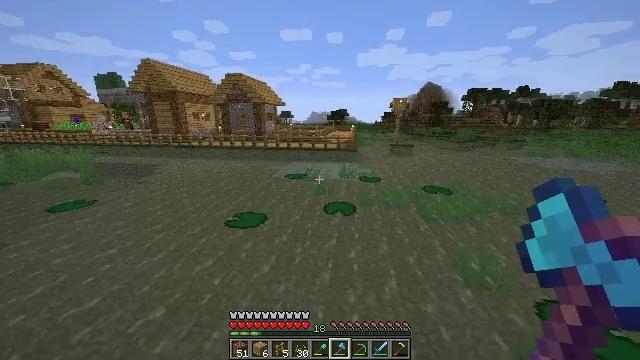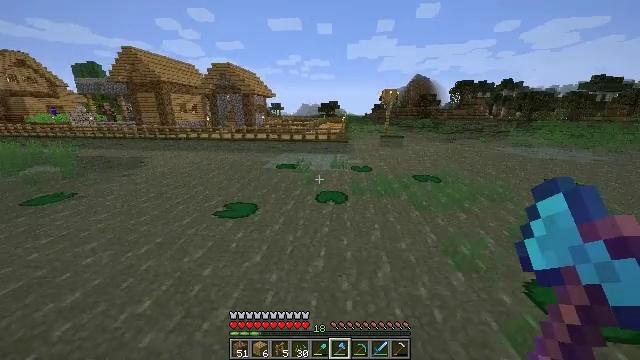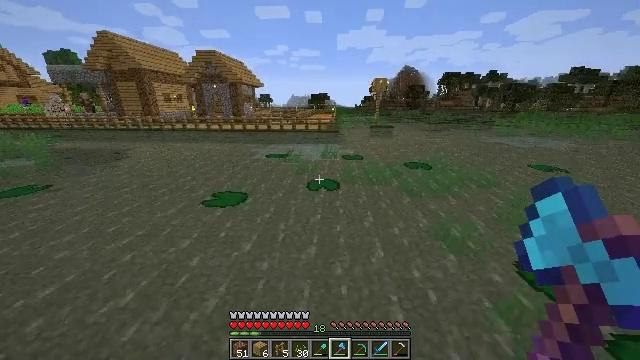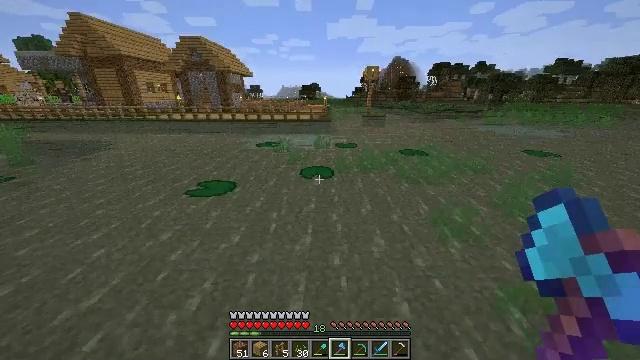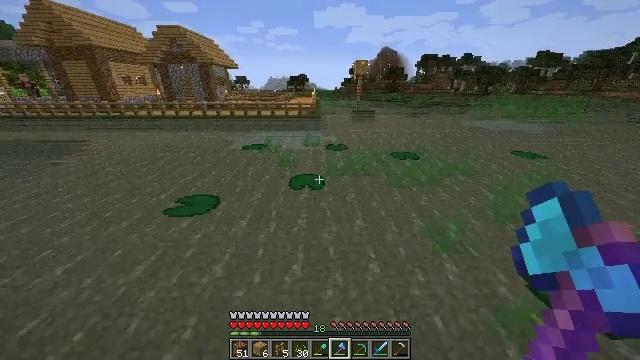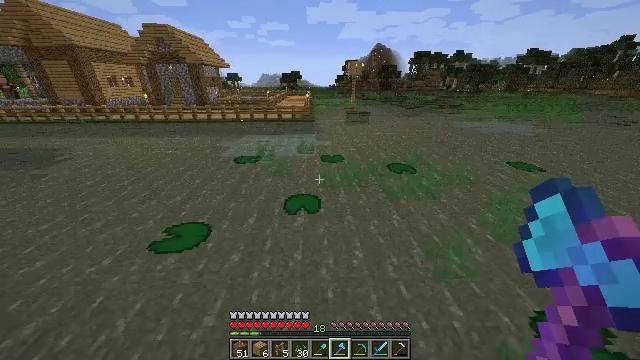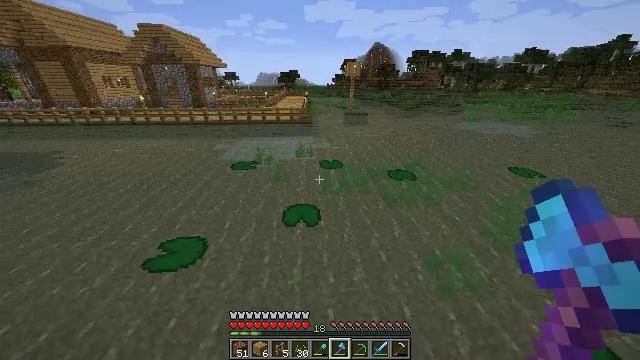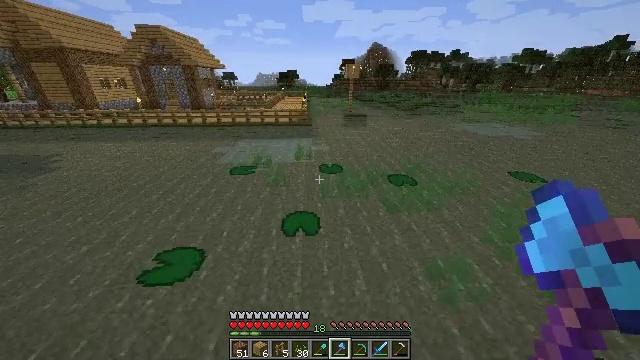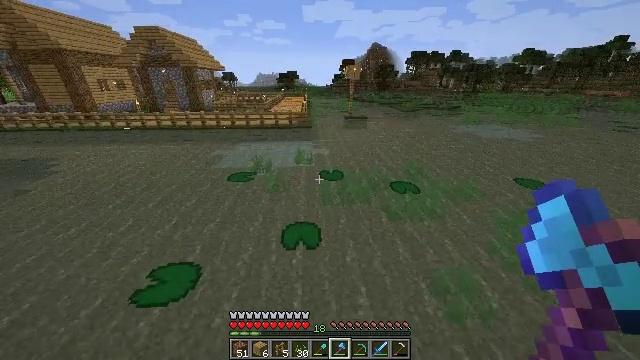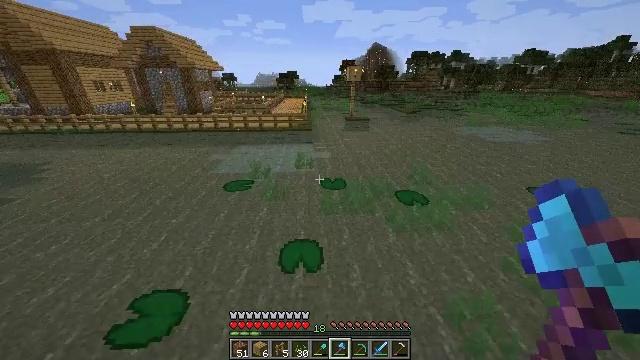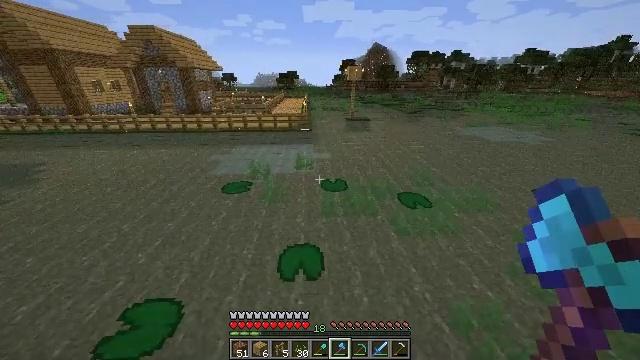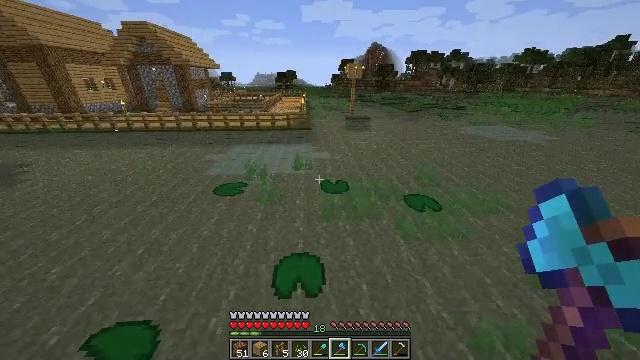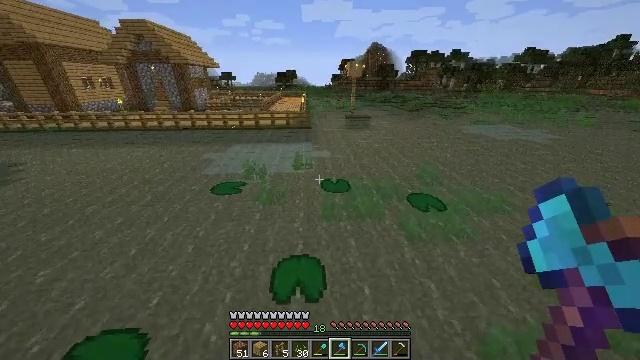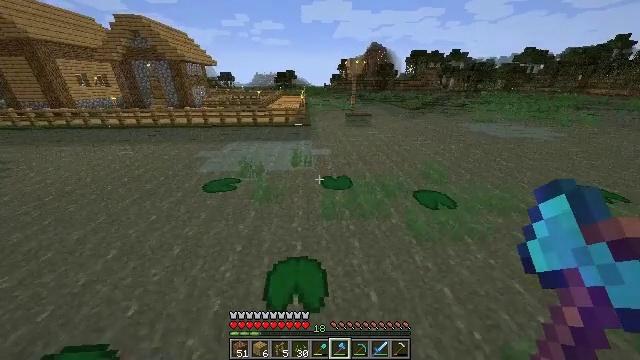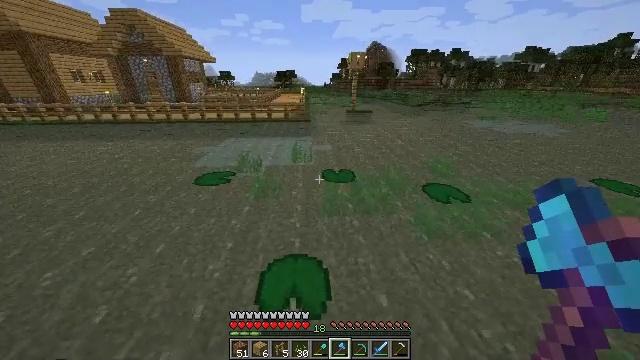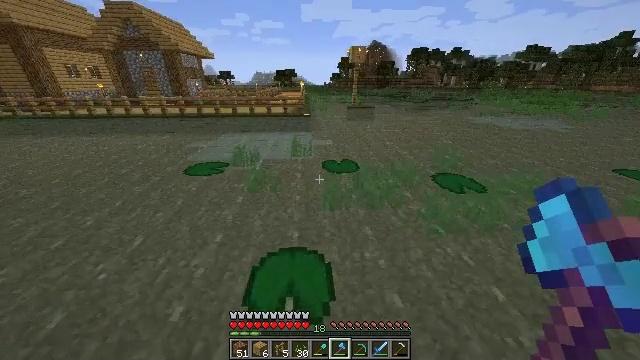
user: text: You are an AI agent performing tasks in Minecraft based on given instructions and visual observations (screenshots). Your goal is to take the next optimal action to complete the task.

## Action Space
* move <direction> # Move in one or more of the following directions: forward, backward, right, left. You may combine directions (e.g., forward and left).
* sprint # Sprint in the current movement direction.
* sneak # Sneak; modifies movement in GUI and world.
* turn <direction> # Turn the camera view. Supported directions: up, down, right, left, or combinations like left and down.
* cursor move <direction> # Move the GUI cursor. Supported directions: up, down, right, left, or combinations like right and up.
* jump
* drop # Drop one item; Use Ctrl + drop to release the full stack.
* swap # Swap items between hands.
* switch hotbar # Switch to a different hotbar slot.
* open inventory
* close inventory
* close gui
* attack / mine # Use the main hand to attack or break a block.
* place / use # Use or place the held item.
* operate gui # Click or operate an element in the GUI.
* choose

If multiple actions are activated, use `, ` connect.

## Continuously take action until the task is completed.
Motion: motion action
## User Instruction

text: Left-click to destroy the oak fence.
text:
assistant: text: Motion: move forward, turn right and down, jump
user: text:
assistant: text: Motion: move forward, turn right and down, jump
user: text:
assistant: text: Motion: move forward, turn right and down, jump
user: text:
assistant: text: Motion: move forward, turn right and down, jump
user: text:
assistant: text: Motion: move forward, turn right, jump
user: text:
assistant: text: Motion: move forward, sprint, jump
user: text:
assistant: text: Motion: move forward, sprint, jump
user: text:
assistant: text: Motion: move forward, sprint, jump
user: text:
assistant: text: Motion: move forward, jump
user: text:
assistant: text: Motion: move forward, jump
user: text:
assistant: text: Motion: move forward, jump
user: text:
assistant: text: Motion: move forward, jump
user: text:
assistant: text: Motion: move forward, jump
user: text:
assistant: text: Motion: move forward, jump
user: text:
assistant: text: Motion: move forward, jump
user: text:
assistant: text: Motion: move forward, sprint, jump
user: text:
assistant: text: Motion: move forward, sprint, jump
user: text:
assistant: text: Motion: move forward, sprint, turn right, jump
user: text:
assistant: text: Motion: move forward, sprint, jump
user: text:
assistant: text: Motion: move forward, jump
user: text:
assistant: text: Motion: move forward, jump
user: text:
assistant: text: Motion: move forward, jump
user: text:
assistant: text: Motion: move forward, jump
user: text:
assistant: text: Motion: move forward, jump
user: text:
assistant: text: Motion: move forward, jump
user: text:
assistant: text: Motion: move forward, jump
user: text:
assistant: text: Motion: move forward, jump
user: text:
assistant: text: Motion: move forward, jump
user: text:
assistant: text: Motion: move forward, jump
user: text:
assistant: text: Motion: move forward, jump